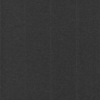
Label: dusty